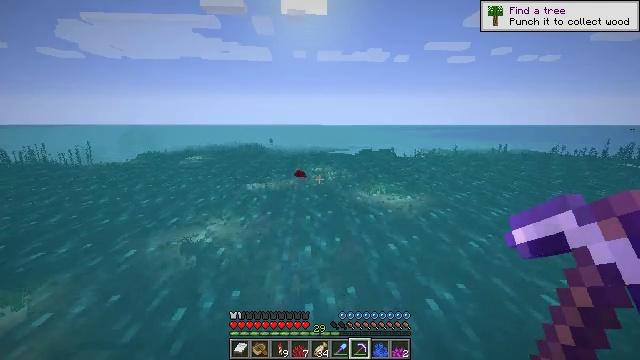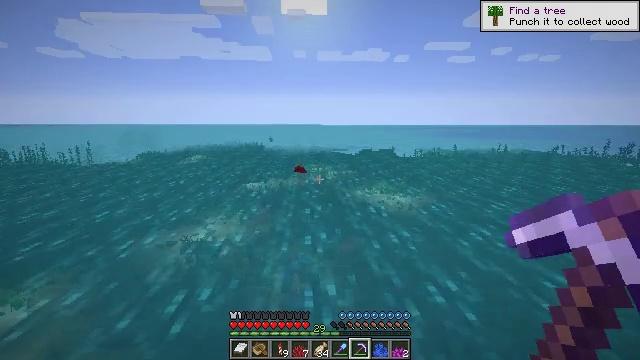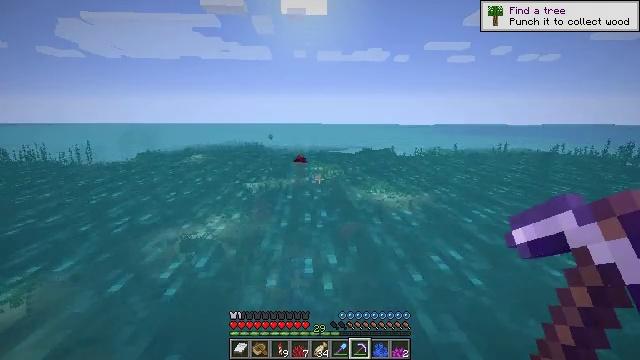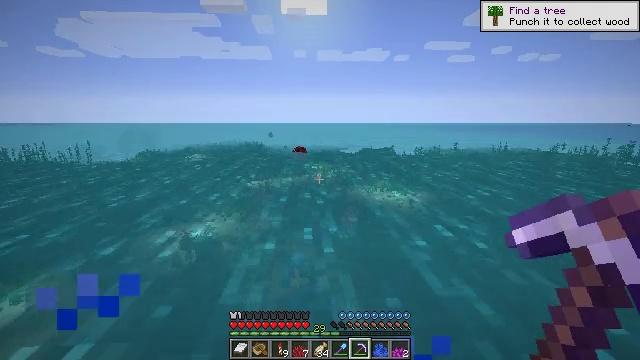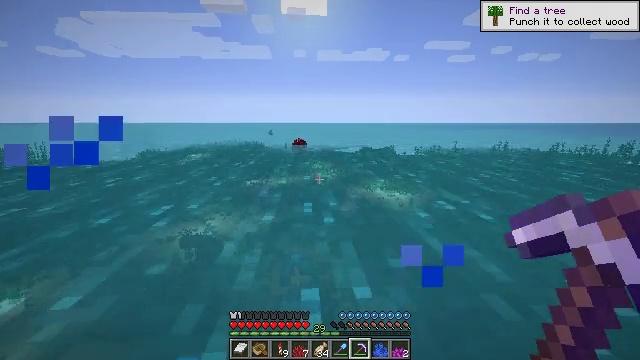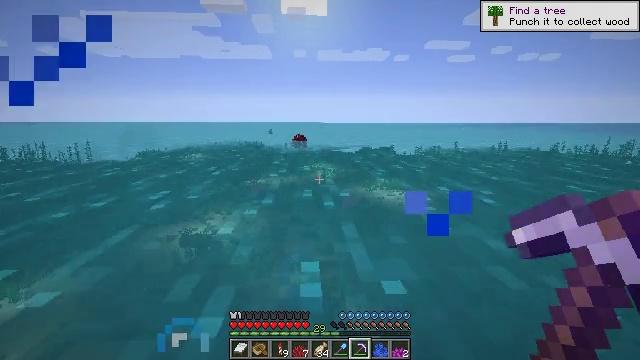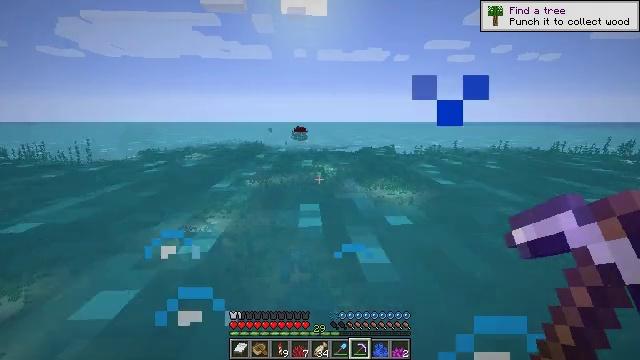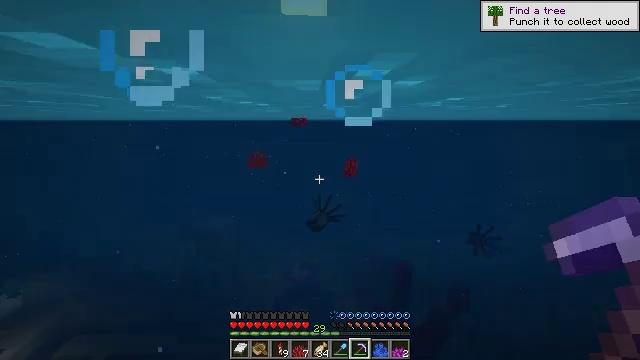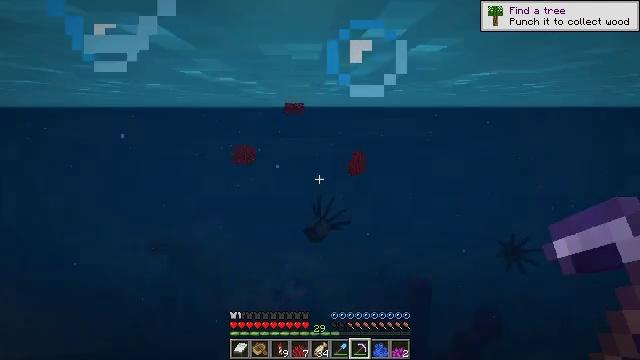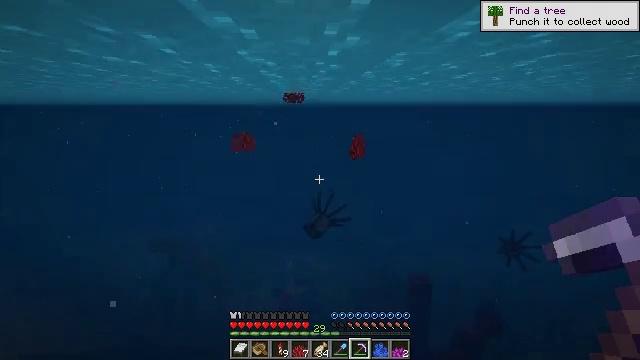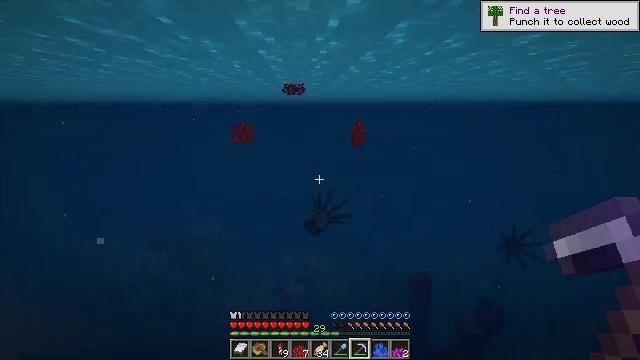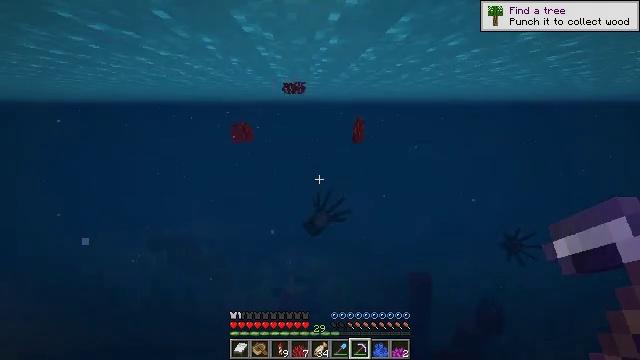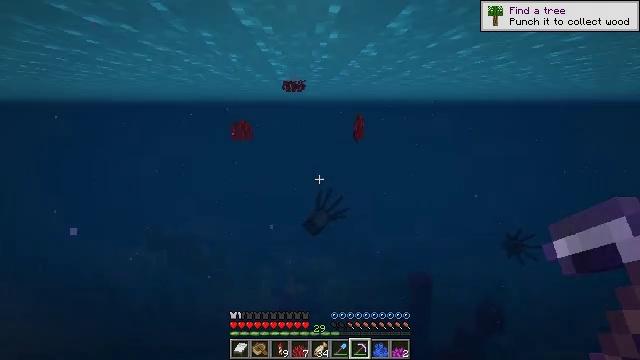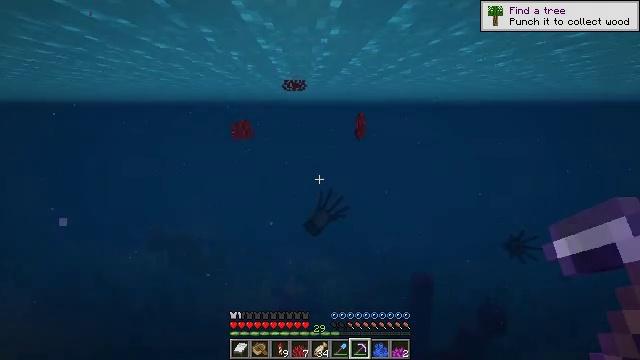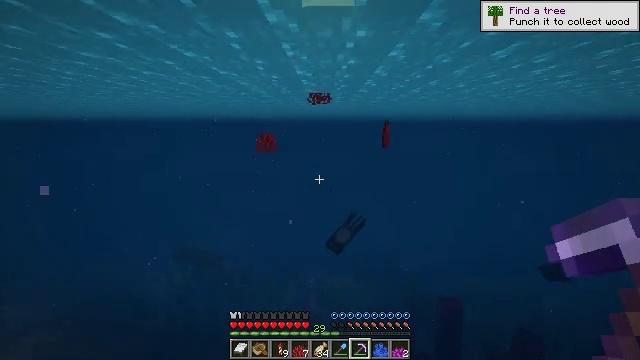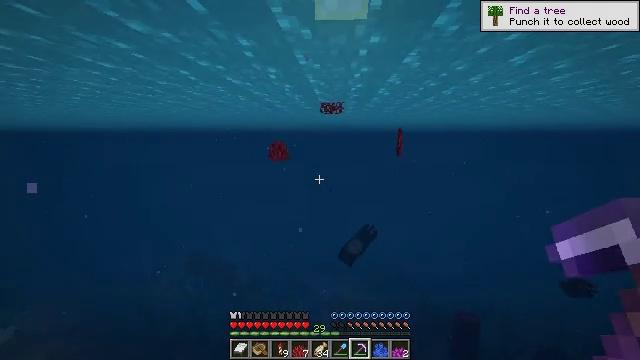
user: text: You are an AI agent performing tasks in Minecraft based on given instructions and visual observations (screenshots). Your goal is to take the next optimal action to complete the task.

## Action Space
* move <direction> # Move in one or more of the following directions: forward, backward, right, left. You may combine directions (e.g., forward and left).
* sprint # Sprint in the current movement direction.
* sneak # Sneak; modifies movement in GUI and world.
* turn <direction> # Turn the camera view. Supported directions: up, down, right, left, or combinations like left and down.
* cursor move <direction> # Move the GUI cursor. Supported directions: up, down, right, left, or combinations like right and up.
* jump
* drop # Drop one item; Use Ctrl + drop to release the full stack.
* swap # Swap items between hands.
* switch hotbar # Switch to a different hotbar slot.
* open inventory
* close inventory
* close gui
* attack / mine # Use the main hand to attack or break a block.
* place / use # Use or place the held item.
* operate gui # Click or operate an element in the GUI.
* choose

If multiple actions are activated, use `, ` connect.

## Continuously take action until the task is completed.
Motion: motion action
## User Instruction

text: Attack the fire coral wall fan to collect it.
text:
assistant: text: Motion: sneak
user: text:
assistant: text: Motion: sneak
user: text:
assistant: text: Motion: sneak
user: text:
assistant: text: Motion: sneak
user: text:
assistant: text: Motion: sneak
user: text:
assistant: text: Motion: sneak
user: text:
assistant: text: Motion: sneak
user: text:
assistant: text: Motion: sneak
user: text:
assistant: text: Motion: no_op
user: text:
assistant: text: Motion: move forward
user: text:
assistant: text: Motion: move forward
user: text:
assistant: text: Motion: move forward
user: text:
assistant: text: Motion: move forward
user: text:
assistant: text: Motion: move forward, turn left and up
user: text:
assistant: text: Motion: move forward, turn left and up, jump
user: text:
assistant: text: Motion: move forward, jump
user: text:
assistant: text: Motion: move forward, jump
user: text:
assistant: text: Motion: move forward, jump
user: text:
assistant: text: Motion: move forward, jump
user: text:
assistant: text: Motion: move forward, jump
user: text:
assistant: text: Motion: move forward, turn right and down, jump
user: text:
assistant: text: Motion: move forward, turn right and down, jump
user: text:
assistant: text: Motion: move forward
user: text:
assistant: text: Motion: move forward
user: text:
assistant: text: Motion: move forward
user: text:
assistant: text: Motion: move forward
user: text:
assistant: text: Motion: move forward
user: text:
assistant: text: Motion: move forward
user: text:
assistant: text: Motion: move forward, turn down
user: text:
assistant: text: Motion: move forward, turn down